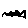
Label: zigzag